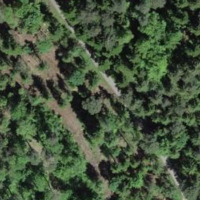
EUNIS habitat code: 44
Species observed at this site:
Euphorbia cyparissias